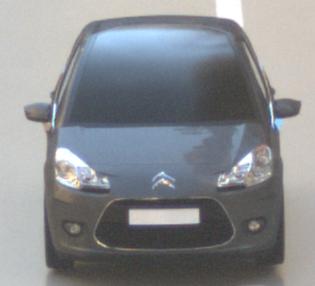
Make: Citroen
Model: C3 1.1
Detailed model: C3 (II)
Model produced from: 2010/01
Model produced until: 2012/03
Doors: 5
Color: gray
Road condition: wet road
Daytime: morning or afternoon
Contrast: low contrast